Question: I'm trying to create 24 grey lines, to show a blueprint of my grid. Here is the image . Here is the <URL>.
Is it possible to create a loop for '@include grid(1);' so it will repeat itself 24 times to mirror the image below?

HTML:
'''
<div id="hi" class="section">
<div class="grid-lines">
<div class="section-header">
<h1>Grid</h1>
</div>
</div>
</div>
'''
SASS:
'''
#hi {
width: 960px;
@for $i from 0 through 24 {
.grid-lines {
@include grid(1); }
}
background: #ccc;
height: 500px;
}
'''
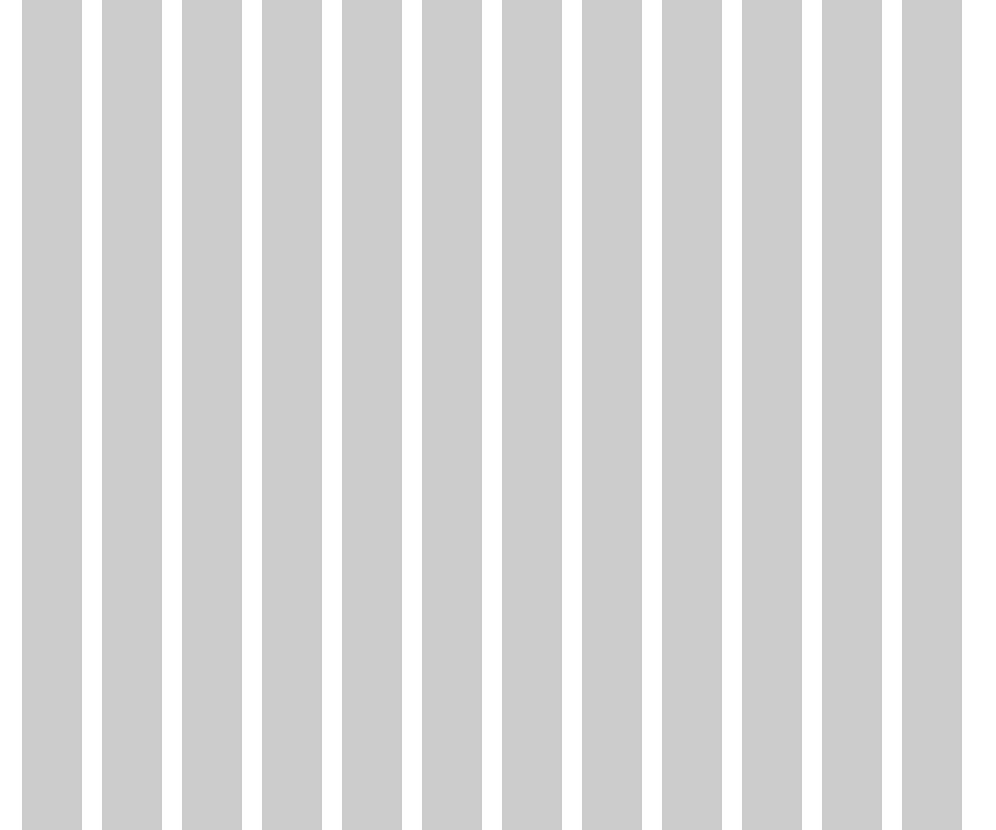
Answer: When you @include a SASS mixin, you are basically just pasting in some CSS properties. In this case:
'''
display:inline;
float: left;
position: relative;
margin-left: 5px;
margin-right: 5px;
width: $columns*30px + ($columns - 1)*10px;
'''
If you do this 24 times in your CSS file, you are just overwriting the same properties 24 times, not adding any more content (markup) to the page.
What you could do, is create your grid lines class once, and then use it 24 times in your markup:
SASS
'''
.grid-line {
@include grid(1);
}
'''
HTML
'''
<div>
<div class="grid-line"></div>
<div class="grid-line"></div>
<div class="grid-line"></div>
<div class="grid-line"></div>
<div class="grid-line"></div>
<div class="grid-line"></div>
<div class="grid-line"></div>
<div class="grid-line"></div>
<div class="grid-line"></div>
<div class="grid-line"></div>
<div class="grid-line"></div>
<div class="grid-line"></div>
<div class="grid-line"></div>
<div class="grid-line"></div>
<div class="grid-line"></div>
<div class="grid-line"></div>
<div class="grid-line"></div>
<div class="grid-line"></div>
<div class="grid-line"></div>
<div class="grid-line"></div>
<div class="grid-line"></div>
<div class="grid-line"></div>
<div class="grid-line"></div>
<div class="grid-line"></div>
</div>
'''